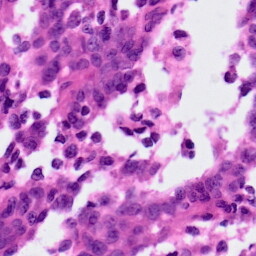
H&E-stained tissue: Ovarian